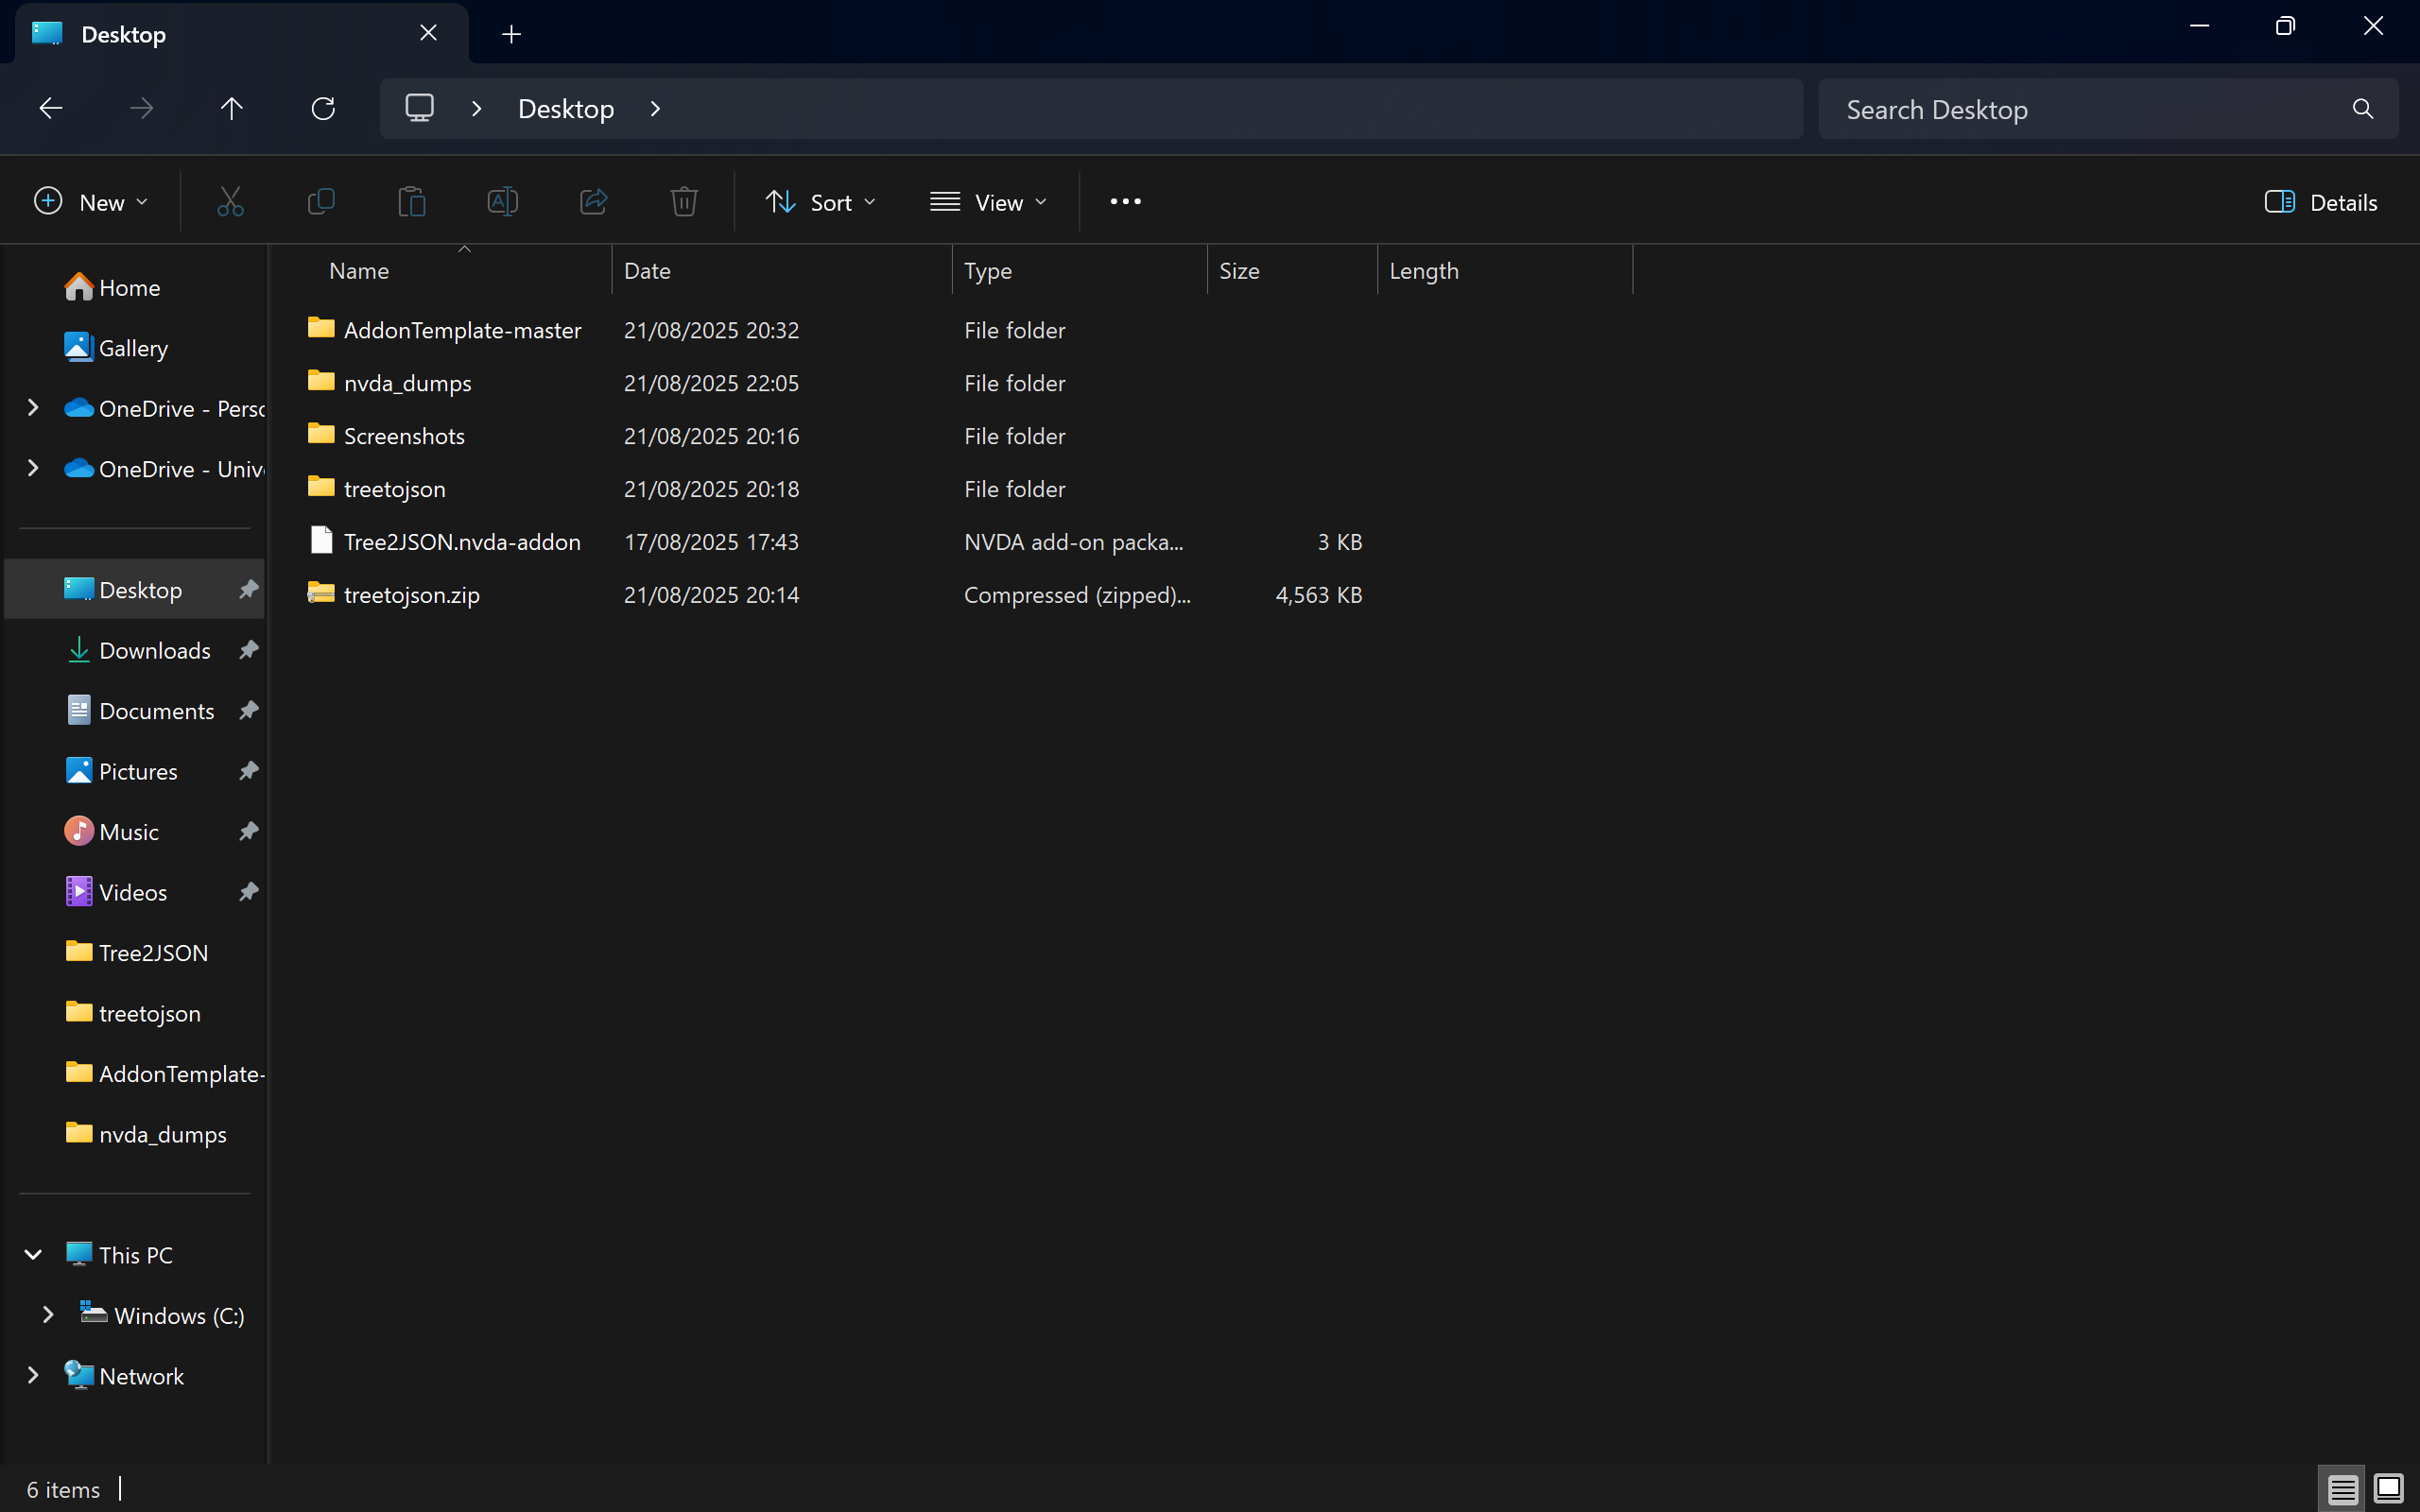
UI elements on screen:
"Desktop - window"
"Untitled document - Google Docs - window"
"System - menu bar - Contains commands to manipulate the window"
"System - menu item"
"title bar - value: Untitled document - Google Docs"
"Minimise - button - Moves the window out of the way"
"Maximise - button - Makes the window full screen"
"Close - button - Closes the window"
"Tom Holland and Gordon Ramsay Bond Over A Spicy Fried Chicken Sandwich - YouTube - window"
"System - menu bar - Contains commands to manipulate the window"
"System - menu item"
"title bar"
"Minimise - button - Moves the window out of the way"
"Maximise - button - Makes the window full screen"
"Close - button - Closes the window"
"Amazon.co.uk: Low Prices in Electronics, Books, Sports Equipment & more - window"
"System - menu bar - Contains commands to manipulate the window"
"System - menu item"
"title bar"
"Minimise - button - Moves the window out of the way"
"Maximise - button - Makes the window full screen"
"Close - button - Closes the window"
"Home - BBC News - window"
"System - menu bar - Contains commands to manipulate the window"
"System - menu item"
"title bar - value: Home - BBC News"
"Minimise - button - Moves the window out of the way"
"Maximise - button - Makes the window full screen"
"Close - button - Closes the window"
"window"
"Taskbar - pane"
"pane"
"Running applications - pane"
"DesktopWindowXamlSource - pane"
"pane"
"grouping"
"Start - toggle button"
"graphic"
"Search - toggle button"
" - text"
"Search - text"
"ws.Client.Core pinned - button"
"graphic"
"File Explorer - 1 running window pinned - button"
"graphic"
"Spotify - 1 running window pinned - button"
"graphic"
"Adobe Lightroom Classic pinned - button"
"graphic"
"Adobe Premiere Pro 2025 pinned - button"
"graphic"
"Terminal - 1 running window - button"
"graphic"
"NVDA - 2 running windows - button"
"Visual Studio Code - 2 running windows - button"
"Show Hidden Icons - button"
"68% - Charging - at mW: 20940 79% - Discharging - Remaining mWh: 28529 - button"
"Network vodafone61228A
Internet access - button"
"Volume Speaker (Realtek(R) Audio): Muted - button"
"Power Battery status: 79% remaining
3h 5min - button"
"Clock 22:44
‎21/‎08/‎2025 - button"
"Show Desktop - button"
"System - menu bar - Contains commands to manipulate the window"
"System - menu item"
"Minimise - button - Moves the window out of the way"
"Restore - button - Puts a minimised or maximised window back to normal"
"Close - button - Closes the window"
"Desktop - window"
"Desktop - pane"
"window"
"pane"
"Explorer Pane - pane"
"pane"
"Folder Layout Pane - pane"
"Status bar - status bar"
"Property Field - grouping"
"View Modes - grouping"
"Control Host - pane"
"window"
"Shell Folder View - pane"
"Items View - list"
"Desktop - tab"
"graphic"
"Desktop - text"
"Close Tab - button"
" - text"
"Add New Tab - button"
" - text"
"UI element"
"Back - button - Back to Home"
" - text"
"Forward - button"
" - text"
"Up to "Desktop" (Alt + Up Arrow) - button"
" - text"
"Refresh "nvda_dumps" (F5) - button"
" - text"
"grouping"
"Address Bar - edit"
"pane"
"Desktop - split button"
"button"
"graphic"
"toggle button"
"ChevronTextBlock - text"
"grouping"
"Desktop - split button"
"BreadcrumbBarItemButton - button"
"BreadcrumbBarItemGrid - grouping"
"Desktop - text"
"button"
"ChevronTextBlock - text"
"nvda_dumps - split button"
"button"
"nvda_dumps - text"
"grouping"
"Search nvda_dumps - edit"
"pane"
"Search nvda_dumps - text"
"Search - button"
" - text"
"UI element"
"New - button"
"graphic"
"New - text"
" - text"
"Cut - button - Move the selected items to the Clipboard."
"graphic"
"Copy - button - Copy the selected items to the Clipboard."
"graphic"
"Paste - button - Paste the contents of the Clipboard to the current location."
"graphic"
"Rename - button - Rename the selected item."
"graphic"
"Share - button"
"graphic"
"Delete - button - Move the selected items to the Recycle Bin or permanently delete them."
"graphic"
"Sort - button"
"graphic"
"Sort - text"
" - text"
"View - button"
"graphic"
"View - text"
" - text"
"More options - button"
" - text"
"UI element"
"Details - button - Show or hide the details pane."
"graphic"
"Details - text"
"title bar"
"pane"
"window"
"UI element"